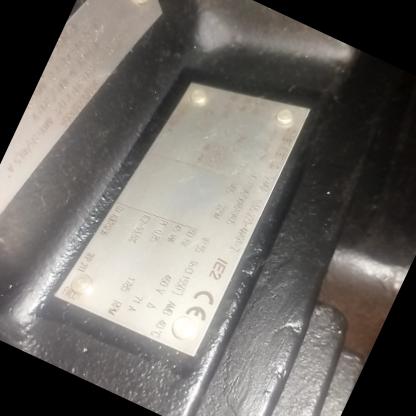
Klasa: tabliczka-znamionowa